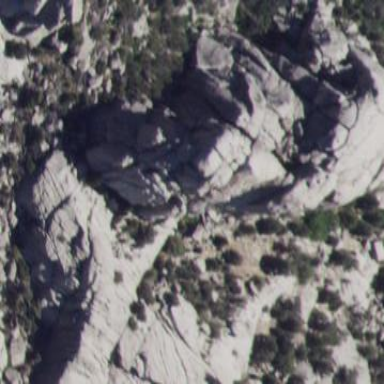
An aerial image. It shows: Landscape of bare rock.